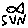
Label: sun